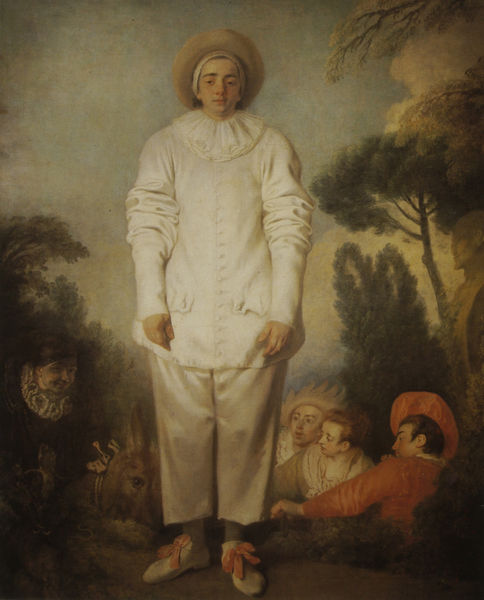
Titel: Pierrot, dit Gilles, Pierrot, genannt Gilles
Künstler: Antoine Watteau
Standort: Paris
Institution: Musée du Louvre
Schlagwörter: baum, blau, blätter, dunkel, gemälde, hand, himmel, mann, weiß, wolf, wolken, bäume, frauen, grün, impressionismus, landschaft, menschen, ocker, sitzen, äste, braun, frankreich, frau, grau, hell, hintergrund, hut, hüte, männer, nase, orange, schwarz, vordergrund, ölbild, rot, tier, wiese, wolke, beige, expressionismus, malerei, schleife, anzug, hose, mütze, arme, falten, kragen, lang, samt, stehen, ärmel, bildnis, hände, portrait, porträt, öl, natur, stamm, strauch, zweige, gebüsch, haare, kostüm, stoff, kind, publikum, schleifen, theater, frontal, ohren, renaissance, rokoko, rosa, seide, esel, pferd, garten, hase, beine, lächeln, ruhe, liegen, unterhaltung, schuhe, zuschauer, jungen, beobachter, dick, büste, ganzfigurig, goya, junge, rüschen, liegend, knöpfe, krempe, wei, knabe, clown, traum, groß, tasche, schuh, krause, ganzkörper, rom, weß, verschwommen, picasso, mittelalter, mönch, zentrum, versteck, pinien, watteau, herme, pinie, taschen, schauspieler, alte frau, armseelchen, harlekin, dumm, pierrot, boucher, fra, schlaufen, strach, pirot, sche, arte, menshcen, halekin, pierot, comedia, schnürbändel, klaun, müzte, mach doch, überlebensgroß, schauspielgruppe, gille, weißanzug, schlutern, krange, claun